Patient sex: F
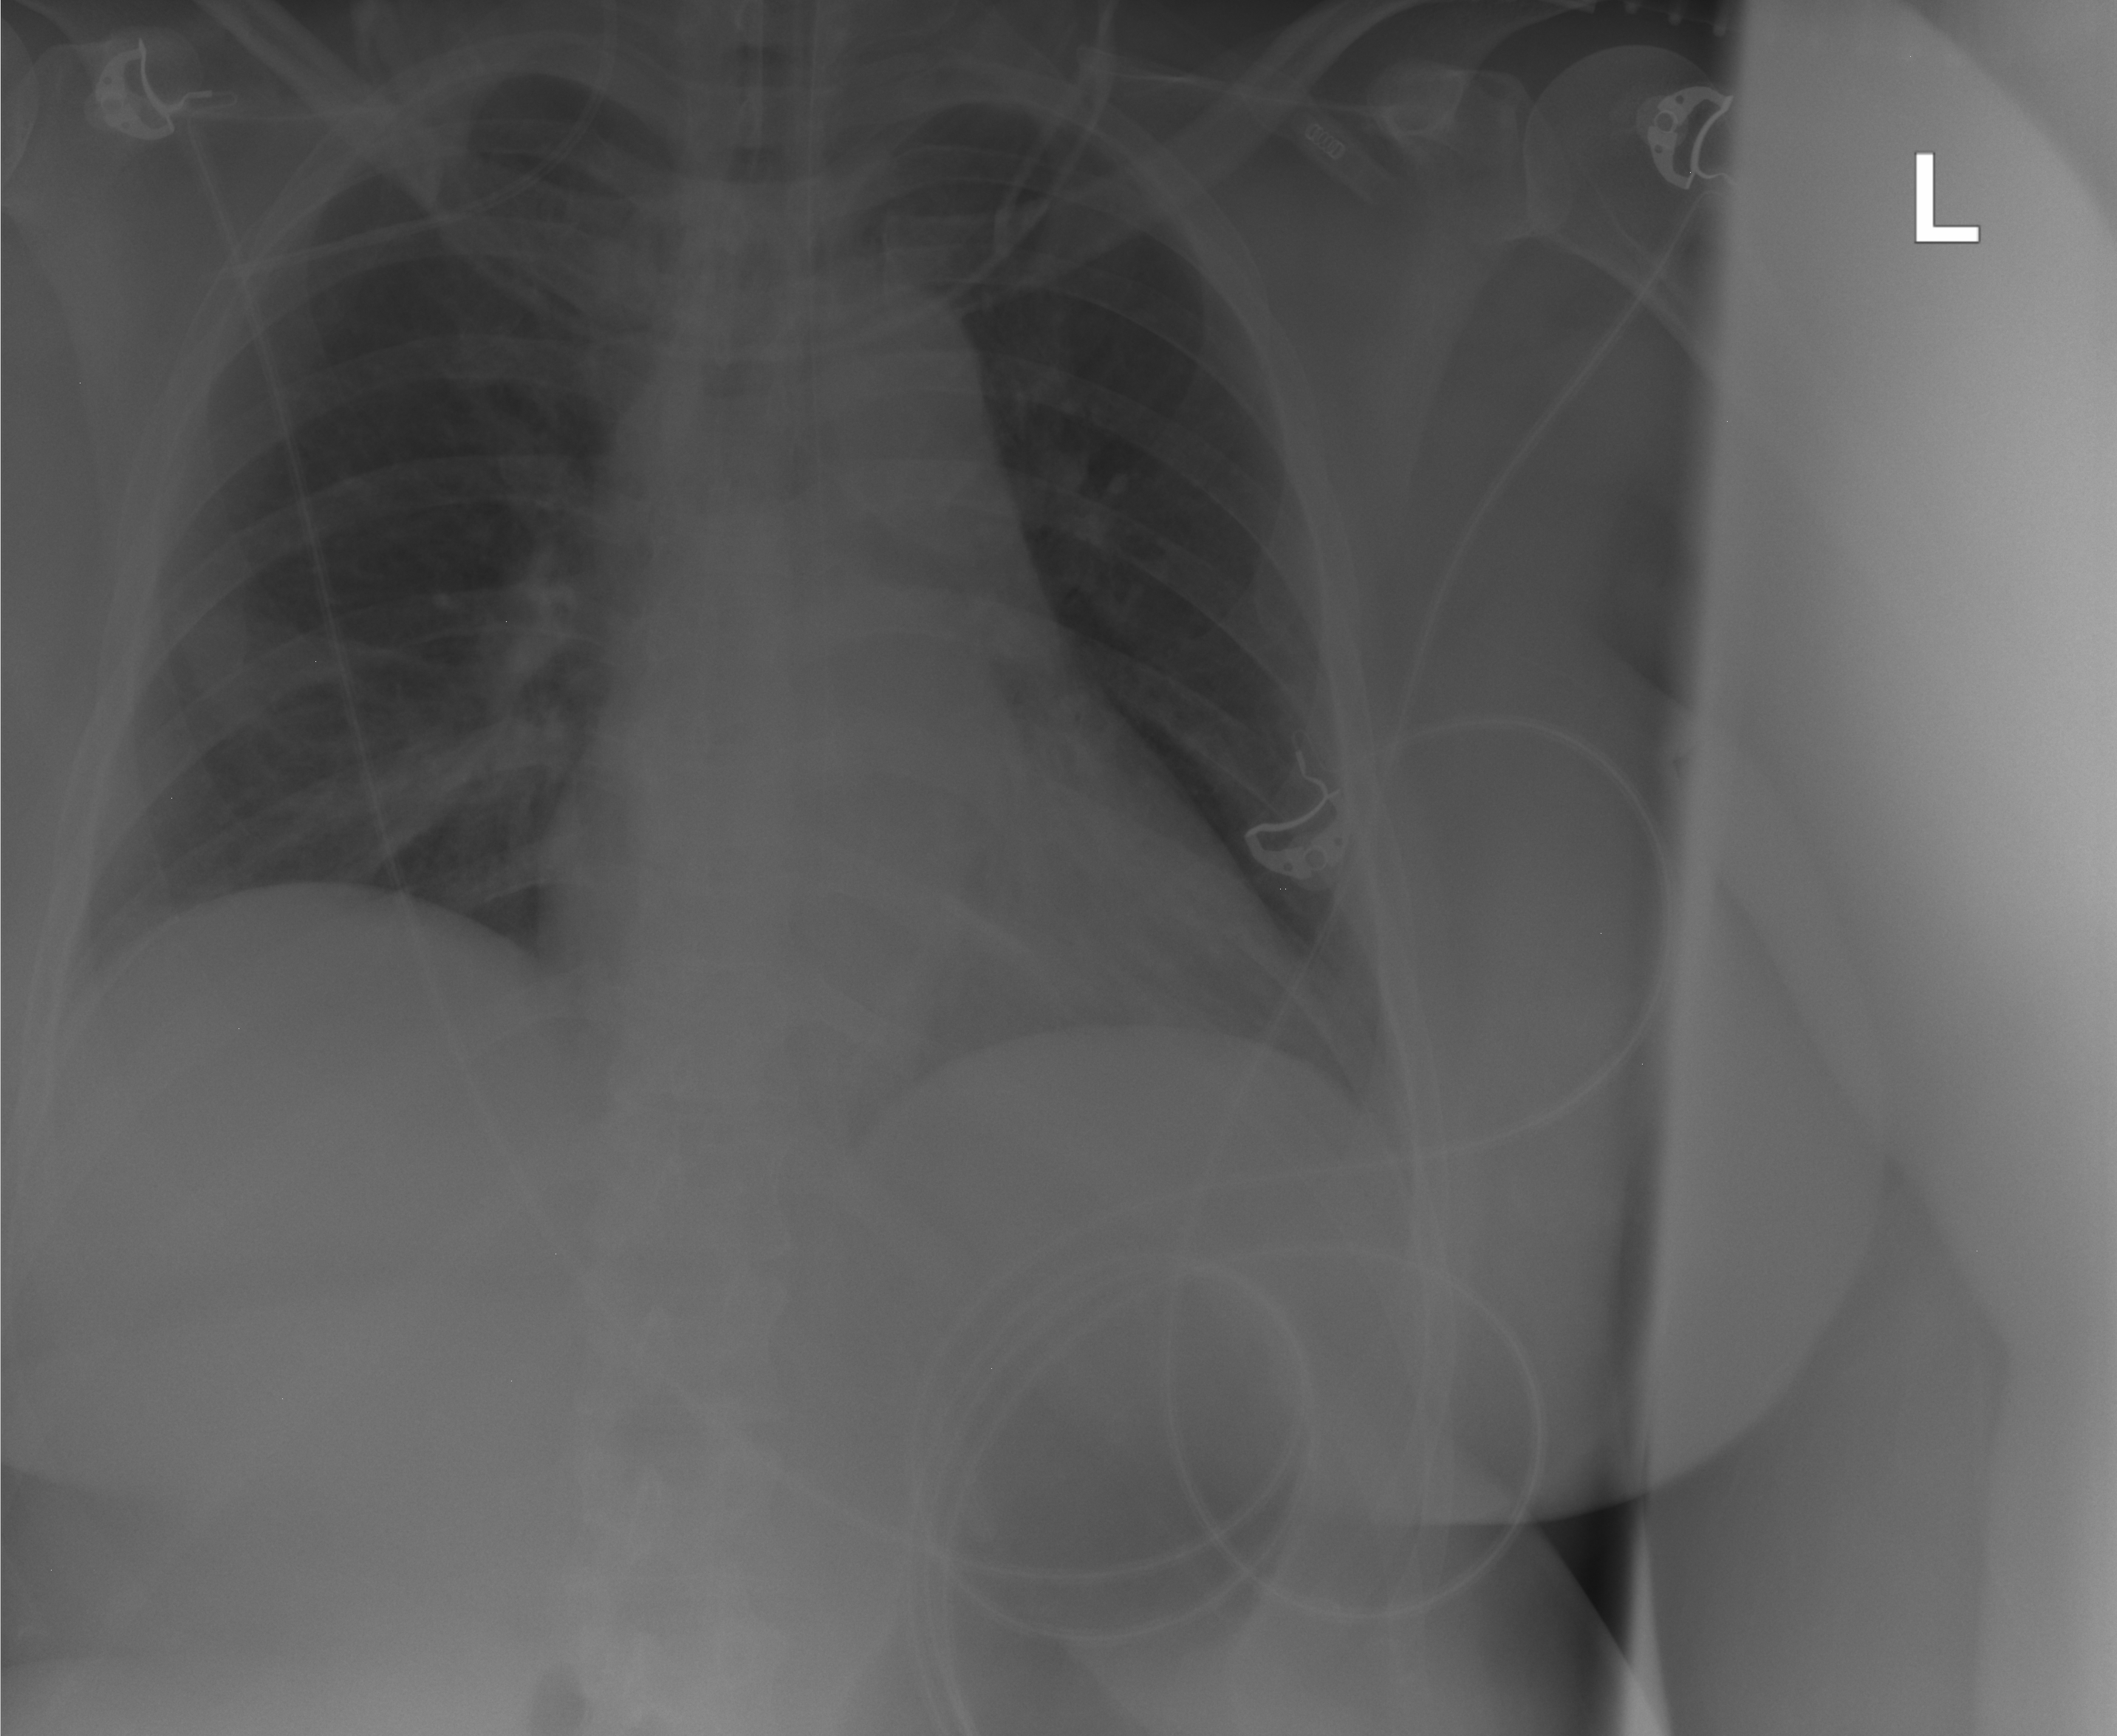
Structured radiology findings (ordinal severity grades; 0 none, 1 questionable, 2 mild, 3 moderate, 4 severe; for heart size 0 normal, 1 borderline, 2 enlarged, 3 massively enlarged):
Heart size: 2
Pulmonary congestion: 0
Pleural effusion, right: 0
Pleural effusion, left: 0
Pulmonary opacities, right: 2
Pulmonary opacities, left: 0
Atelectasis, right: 0
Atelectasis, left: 2